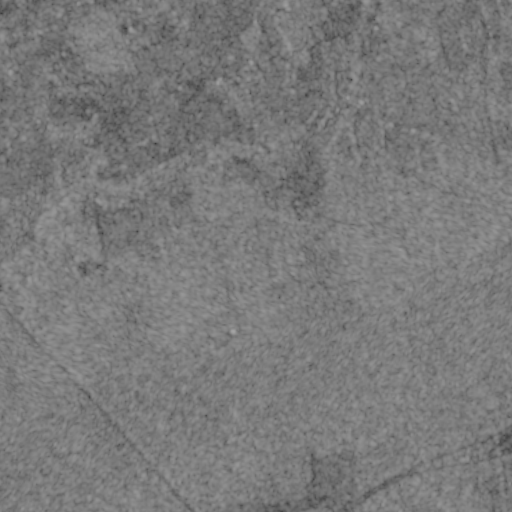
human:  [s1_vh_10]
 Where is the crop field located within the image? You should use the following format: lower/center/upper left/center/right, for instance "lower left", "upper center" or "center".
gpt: The crop field is located in the lower right of the image.
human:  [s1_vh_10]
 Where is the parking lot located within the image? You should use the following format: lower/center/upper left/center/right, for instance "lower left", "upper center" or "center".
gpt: The parking lot is located in the upper left of the image.
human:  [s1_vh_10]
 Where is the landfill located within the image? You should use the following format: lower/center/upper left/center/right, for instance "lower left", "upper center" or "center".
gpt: There is no landfill in the image.

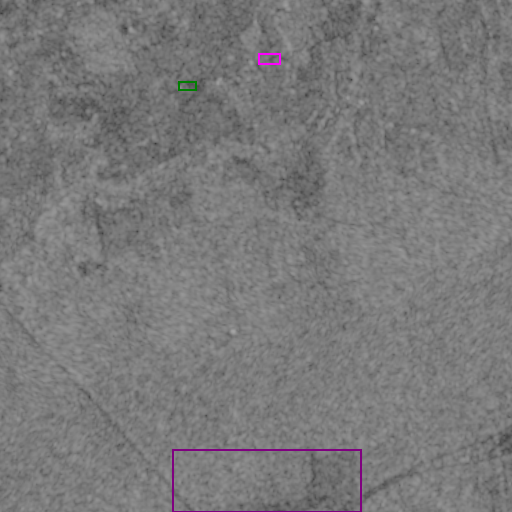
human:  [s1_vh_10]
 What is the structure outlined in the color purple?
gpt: The structure outlined in purple is a crop field.
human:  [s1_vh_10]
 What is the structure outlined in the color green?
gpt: The structure outlined in green is a parking lot.
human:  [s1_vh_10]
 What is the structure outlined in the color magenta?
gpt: The structure outlined in magenta is a building.
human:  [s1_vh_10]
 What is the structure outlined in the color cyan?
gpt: There is no cyan outline.